Question: How to place keys (legends) of data series horizontally in groups in gnuplot?
Here is an example I worked out using ms paint:

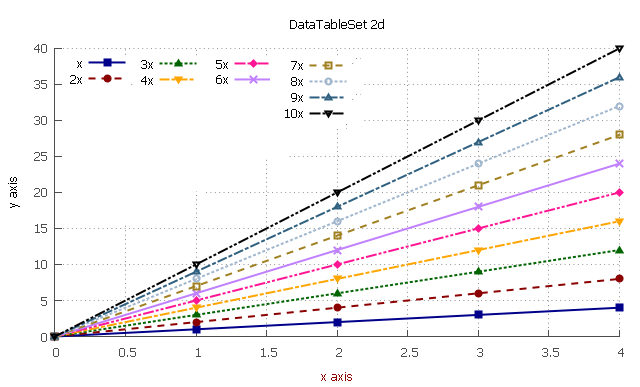
Answer: You can set the maximum number of rows in the key with
'''
set key left maxrows 4
'''
Then you must distribute some empty lines in your key as I showed in my answer to <URL>. In your case it is very convenient to define a macro for the empty line:
'''
set xrange [0:4]
set key left maxrows 4
set macros
dummy="NaN title ' ' lt -3"
plot x, 2*x, @dummy, @dummy, 3*x, 4*x, @dummy, @dummy, 5*x, 6*x, @dummy, @dummy, 7*x, 8*x, 9*x, 10*x
'''